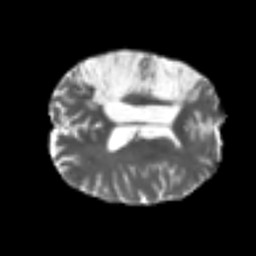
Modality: T2w
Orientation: axial
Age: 49
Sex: male
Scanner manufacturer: siemens
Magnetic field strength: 3 T
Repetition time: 4.987 s
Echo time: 0.0792 s